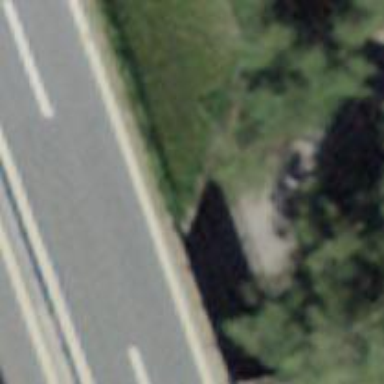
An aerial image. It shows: Asphalt track of grade1 going through tunnel.